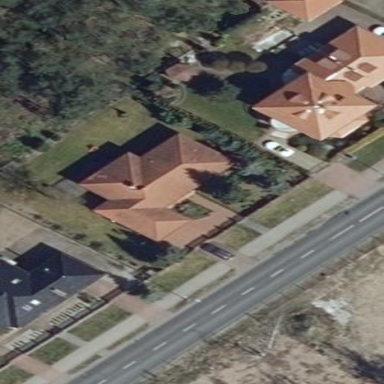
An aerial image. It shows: Residential building.